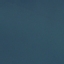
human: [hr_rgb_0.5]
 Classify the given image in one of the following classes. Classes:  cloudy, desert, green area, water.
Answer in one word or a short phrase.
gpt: water